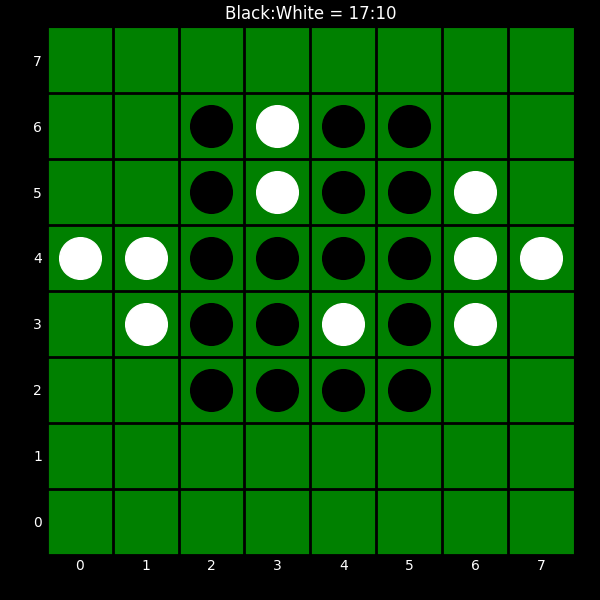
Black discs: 17
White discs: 10